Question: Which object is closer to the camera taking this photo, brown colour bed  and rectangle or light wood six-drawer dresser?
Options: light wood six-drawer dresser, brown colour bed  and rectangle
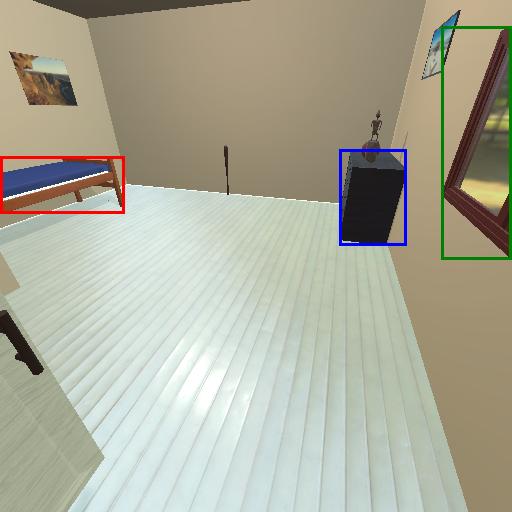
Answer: light wood six-drawer dresser